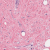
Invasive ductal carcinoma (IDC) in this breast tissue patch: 0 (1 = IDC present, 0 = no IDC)